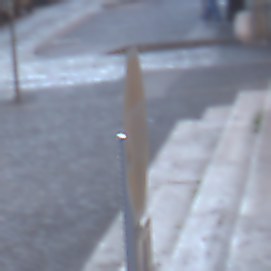
Verkehrszeichen: Stop
Zusatzzeichen unten: VerlaufVorfahrtsstrasse2
Umgebung: Outdoor, Urban
Tageszeit: SunriseSunset
Wetter: Clear
Licht: Natural
Jahreszeit: NotSpecified
Kontrast: MediumContrast